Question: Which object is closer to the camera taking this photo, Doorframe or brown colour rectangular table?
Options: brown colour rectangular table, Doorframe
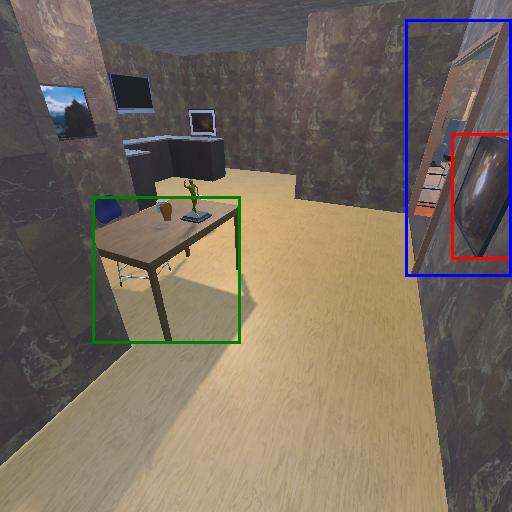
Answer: brown colour rectangular table